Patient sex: M
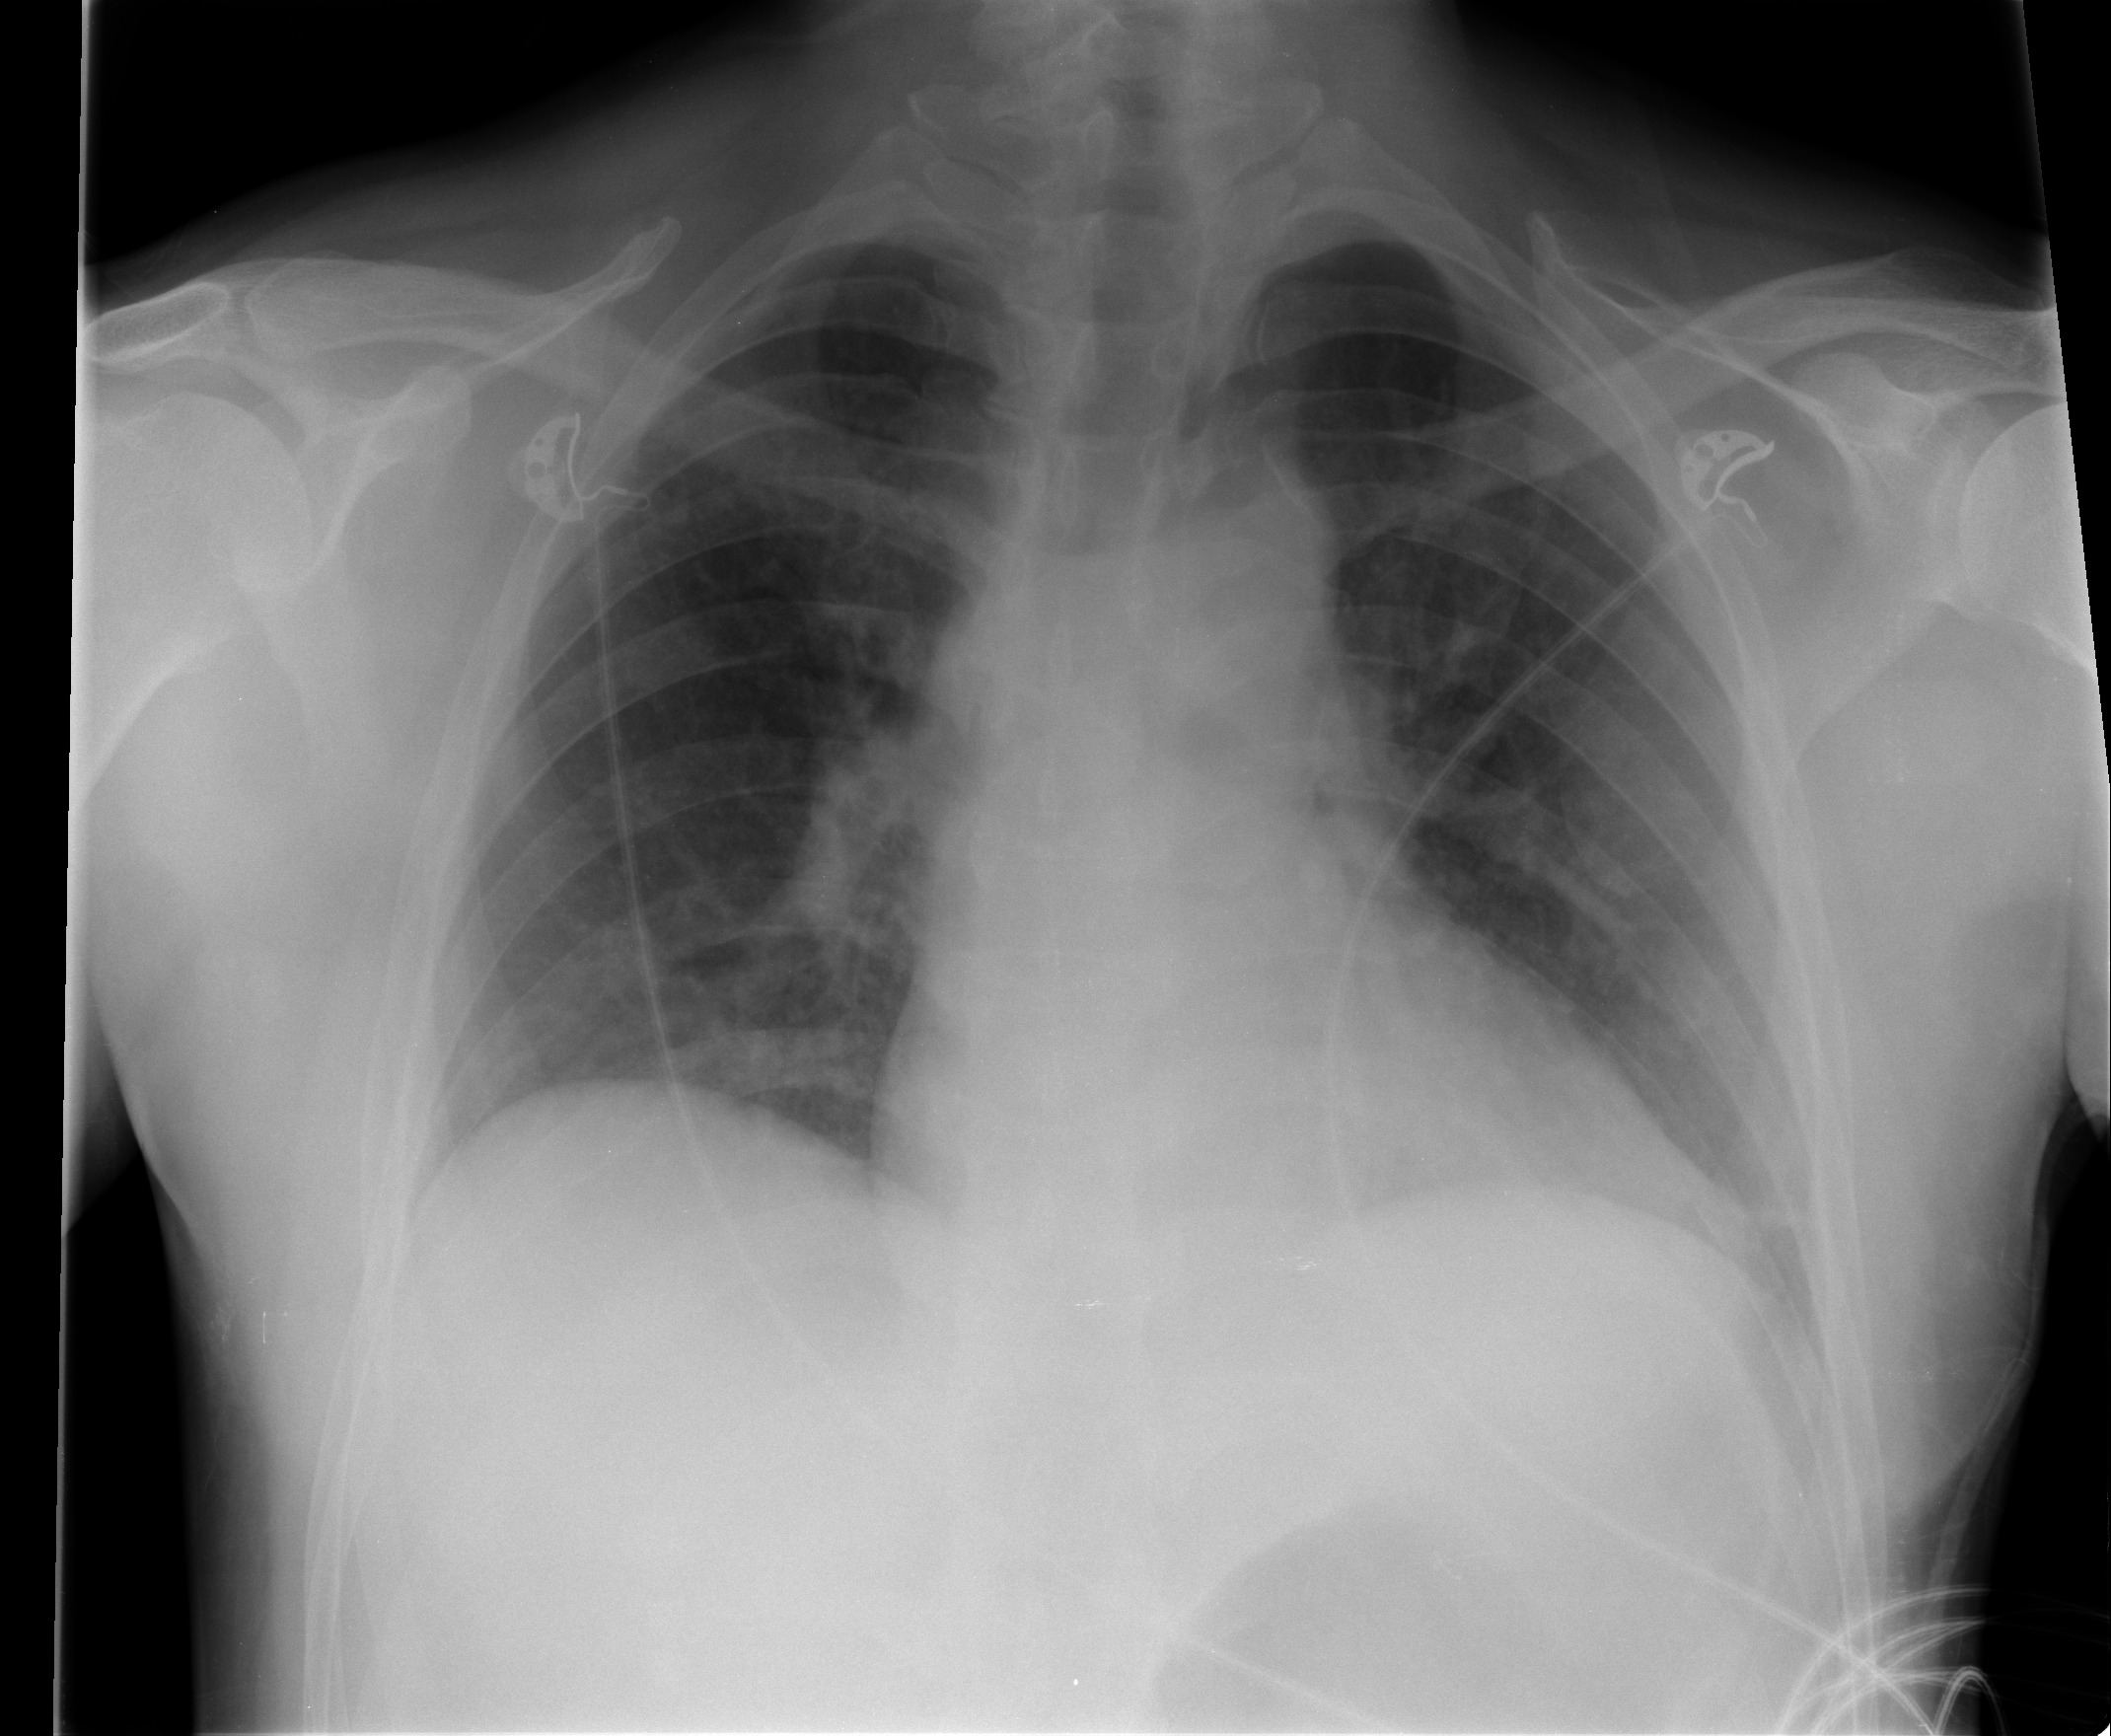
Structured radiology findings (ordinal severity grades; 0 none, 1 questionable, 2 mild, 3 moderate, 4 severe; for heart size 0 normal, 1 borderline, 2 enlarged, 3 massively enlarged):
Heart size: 0
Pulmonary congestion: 1
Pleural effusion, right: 0
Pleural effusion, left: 0
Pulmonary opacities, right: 0
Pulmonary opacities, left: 0
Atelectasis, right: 0
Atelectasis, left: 0